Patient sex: M
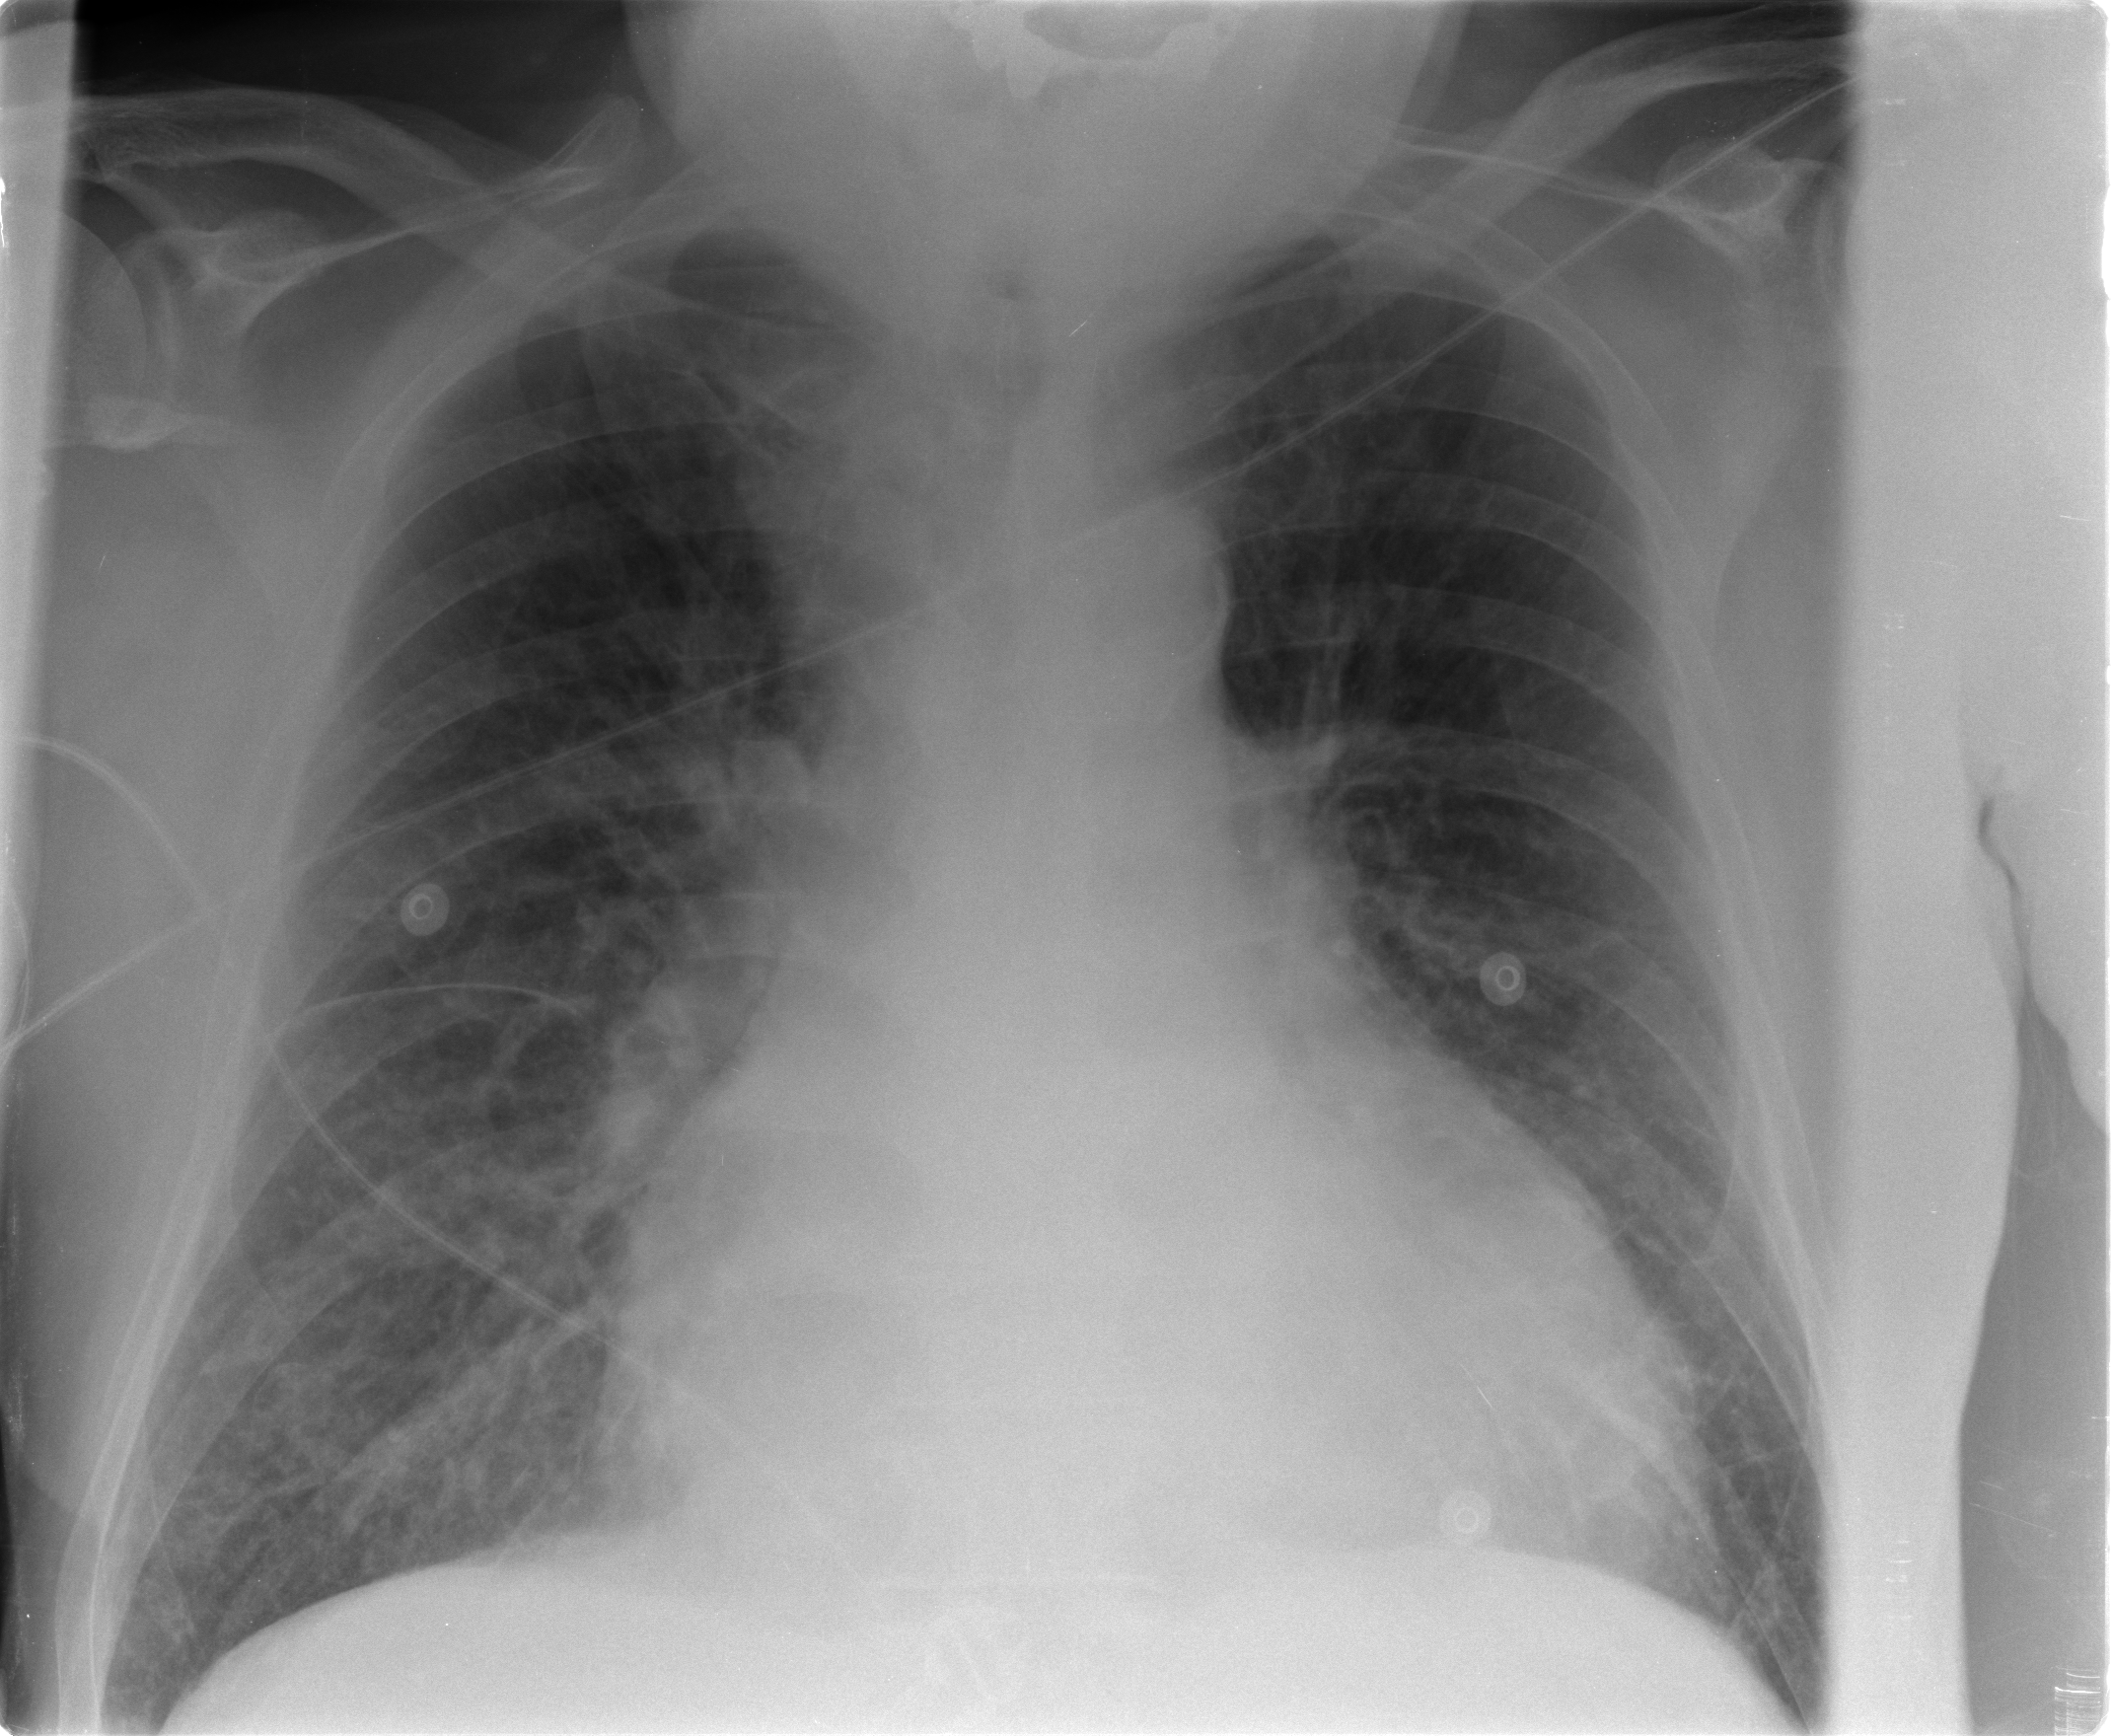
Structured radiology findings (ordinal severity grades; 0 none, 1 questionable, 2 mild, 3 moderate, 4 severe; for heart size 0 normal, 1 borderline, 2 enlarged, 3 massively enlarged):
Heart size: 3
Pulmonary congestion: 1
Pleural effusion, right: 0
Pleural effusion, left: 0
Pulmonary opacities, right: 3
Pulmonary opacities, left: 1
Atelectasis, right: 0
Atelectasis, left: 0